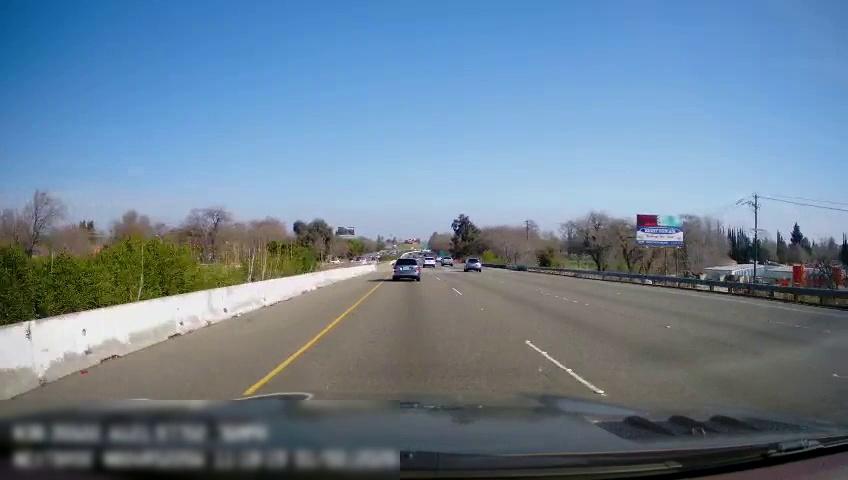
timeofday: Day
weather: Sunny
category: Drivable Space
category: Vehicles | Car
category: Vehicles | SUV
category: Vehicles | Truck
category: Vehicles | SUV
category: Lanes | Current Lane
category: Lanes | Current Lane
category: Lanes | Alternate Lane
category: Lanes | Alternate Lane